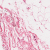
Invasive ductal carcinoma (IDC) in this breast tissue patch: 0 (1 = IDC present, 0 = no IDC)